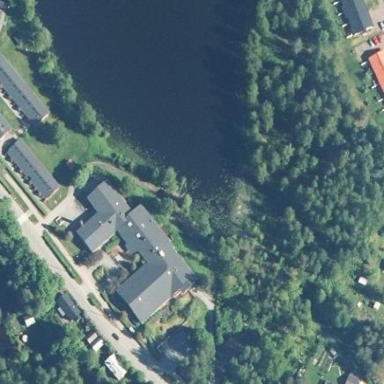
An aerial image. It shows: Residential building.